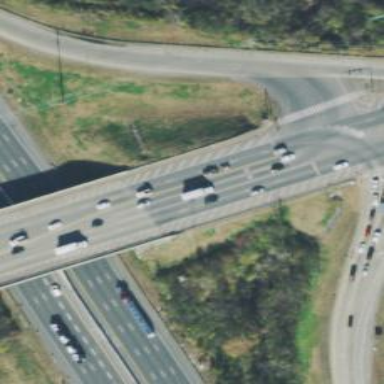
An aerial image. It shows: Primary highway crossing over bridge.